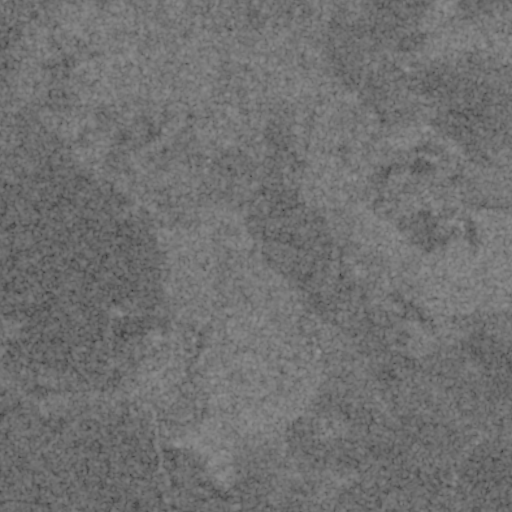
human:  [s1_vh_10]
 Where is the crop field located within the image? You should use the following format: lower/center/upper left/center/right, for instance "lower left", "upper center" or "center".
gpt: The crop field is located in the lower center of the image.
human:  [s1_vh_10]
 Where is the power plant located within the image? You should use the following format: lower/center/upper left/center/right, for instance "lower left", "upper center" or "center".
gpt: There is no power plant in the image.

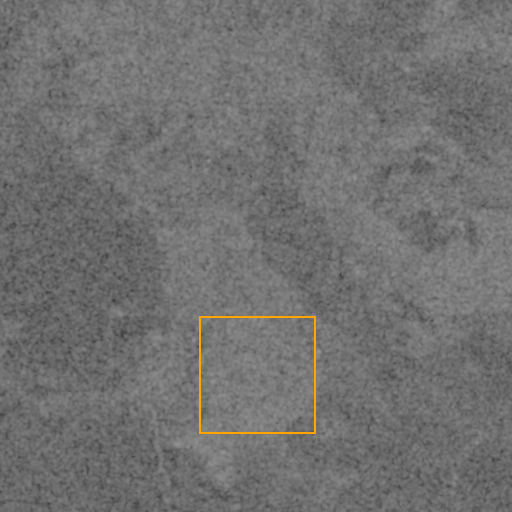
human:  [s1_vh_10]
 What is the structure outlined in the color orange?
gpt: The structure outlined in orange is a crop field.
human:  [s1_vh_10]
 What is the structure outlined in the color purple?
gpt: There is no purple outline.